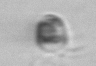
Label: Balanion